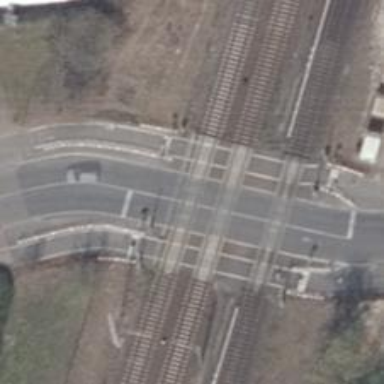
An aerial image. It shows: Railway crossing with full barrier.